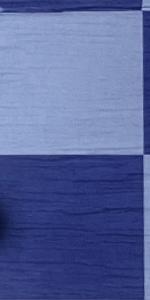
Label: Empty